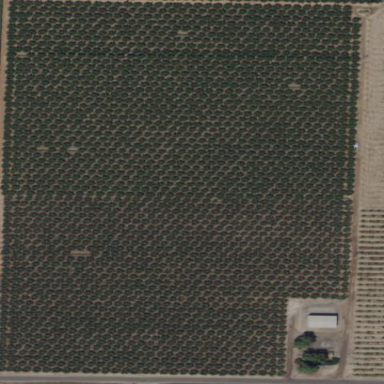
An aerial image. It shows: Orchard filled with peach trees. The area is designated as open space properties.